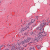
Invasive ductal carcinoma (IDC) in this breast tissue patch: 0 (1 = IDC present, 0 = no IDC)